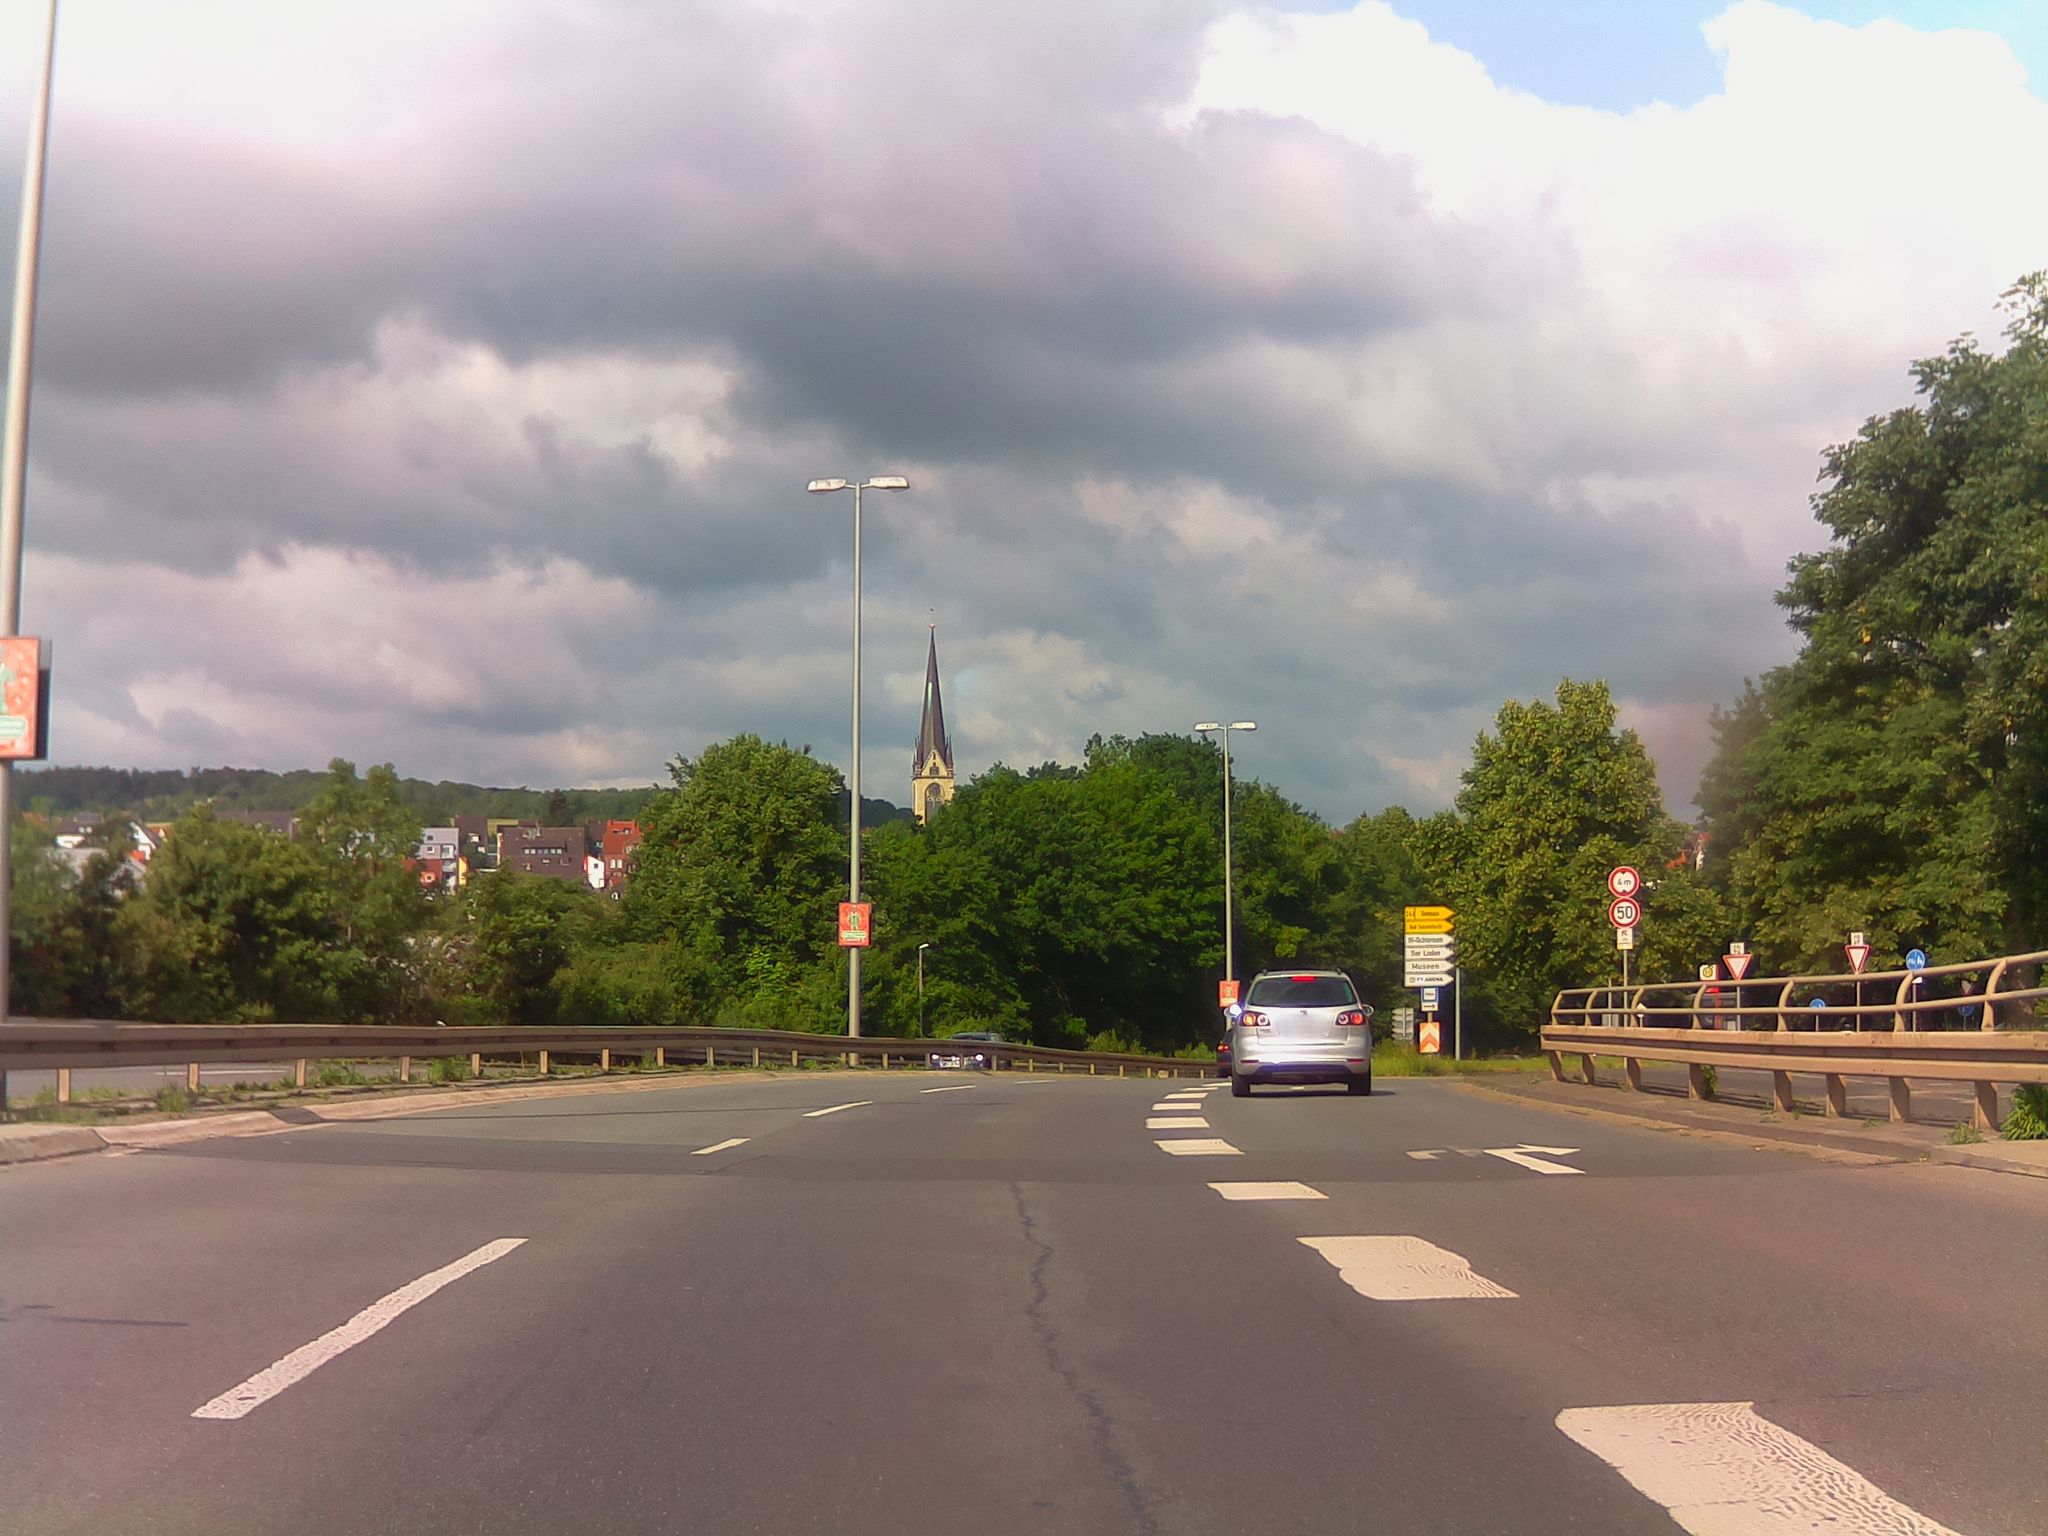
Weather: cloudy
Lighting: day
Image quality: good
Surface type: cycling surface
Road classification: trunk, primary
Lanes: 2, 3
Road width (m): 2, 1.5
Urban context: urban centre
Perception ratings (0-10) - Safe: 8.7, Lively: 4.39, Beautiful: 9.01, Boring: 4.27, Depressing: 5.18, Wealthy: 3.47